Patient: sex F, age 73
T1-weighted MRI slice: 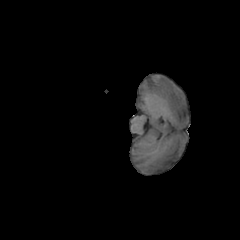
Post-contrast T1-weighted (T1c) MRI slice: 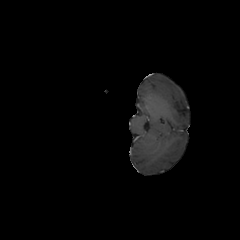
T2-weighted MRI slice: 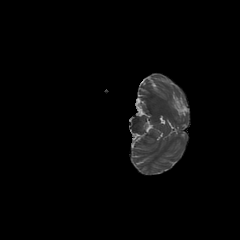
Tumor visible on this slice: no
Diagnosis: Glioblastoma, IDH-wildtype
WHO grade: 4